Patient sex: M
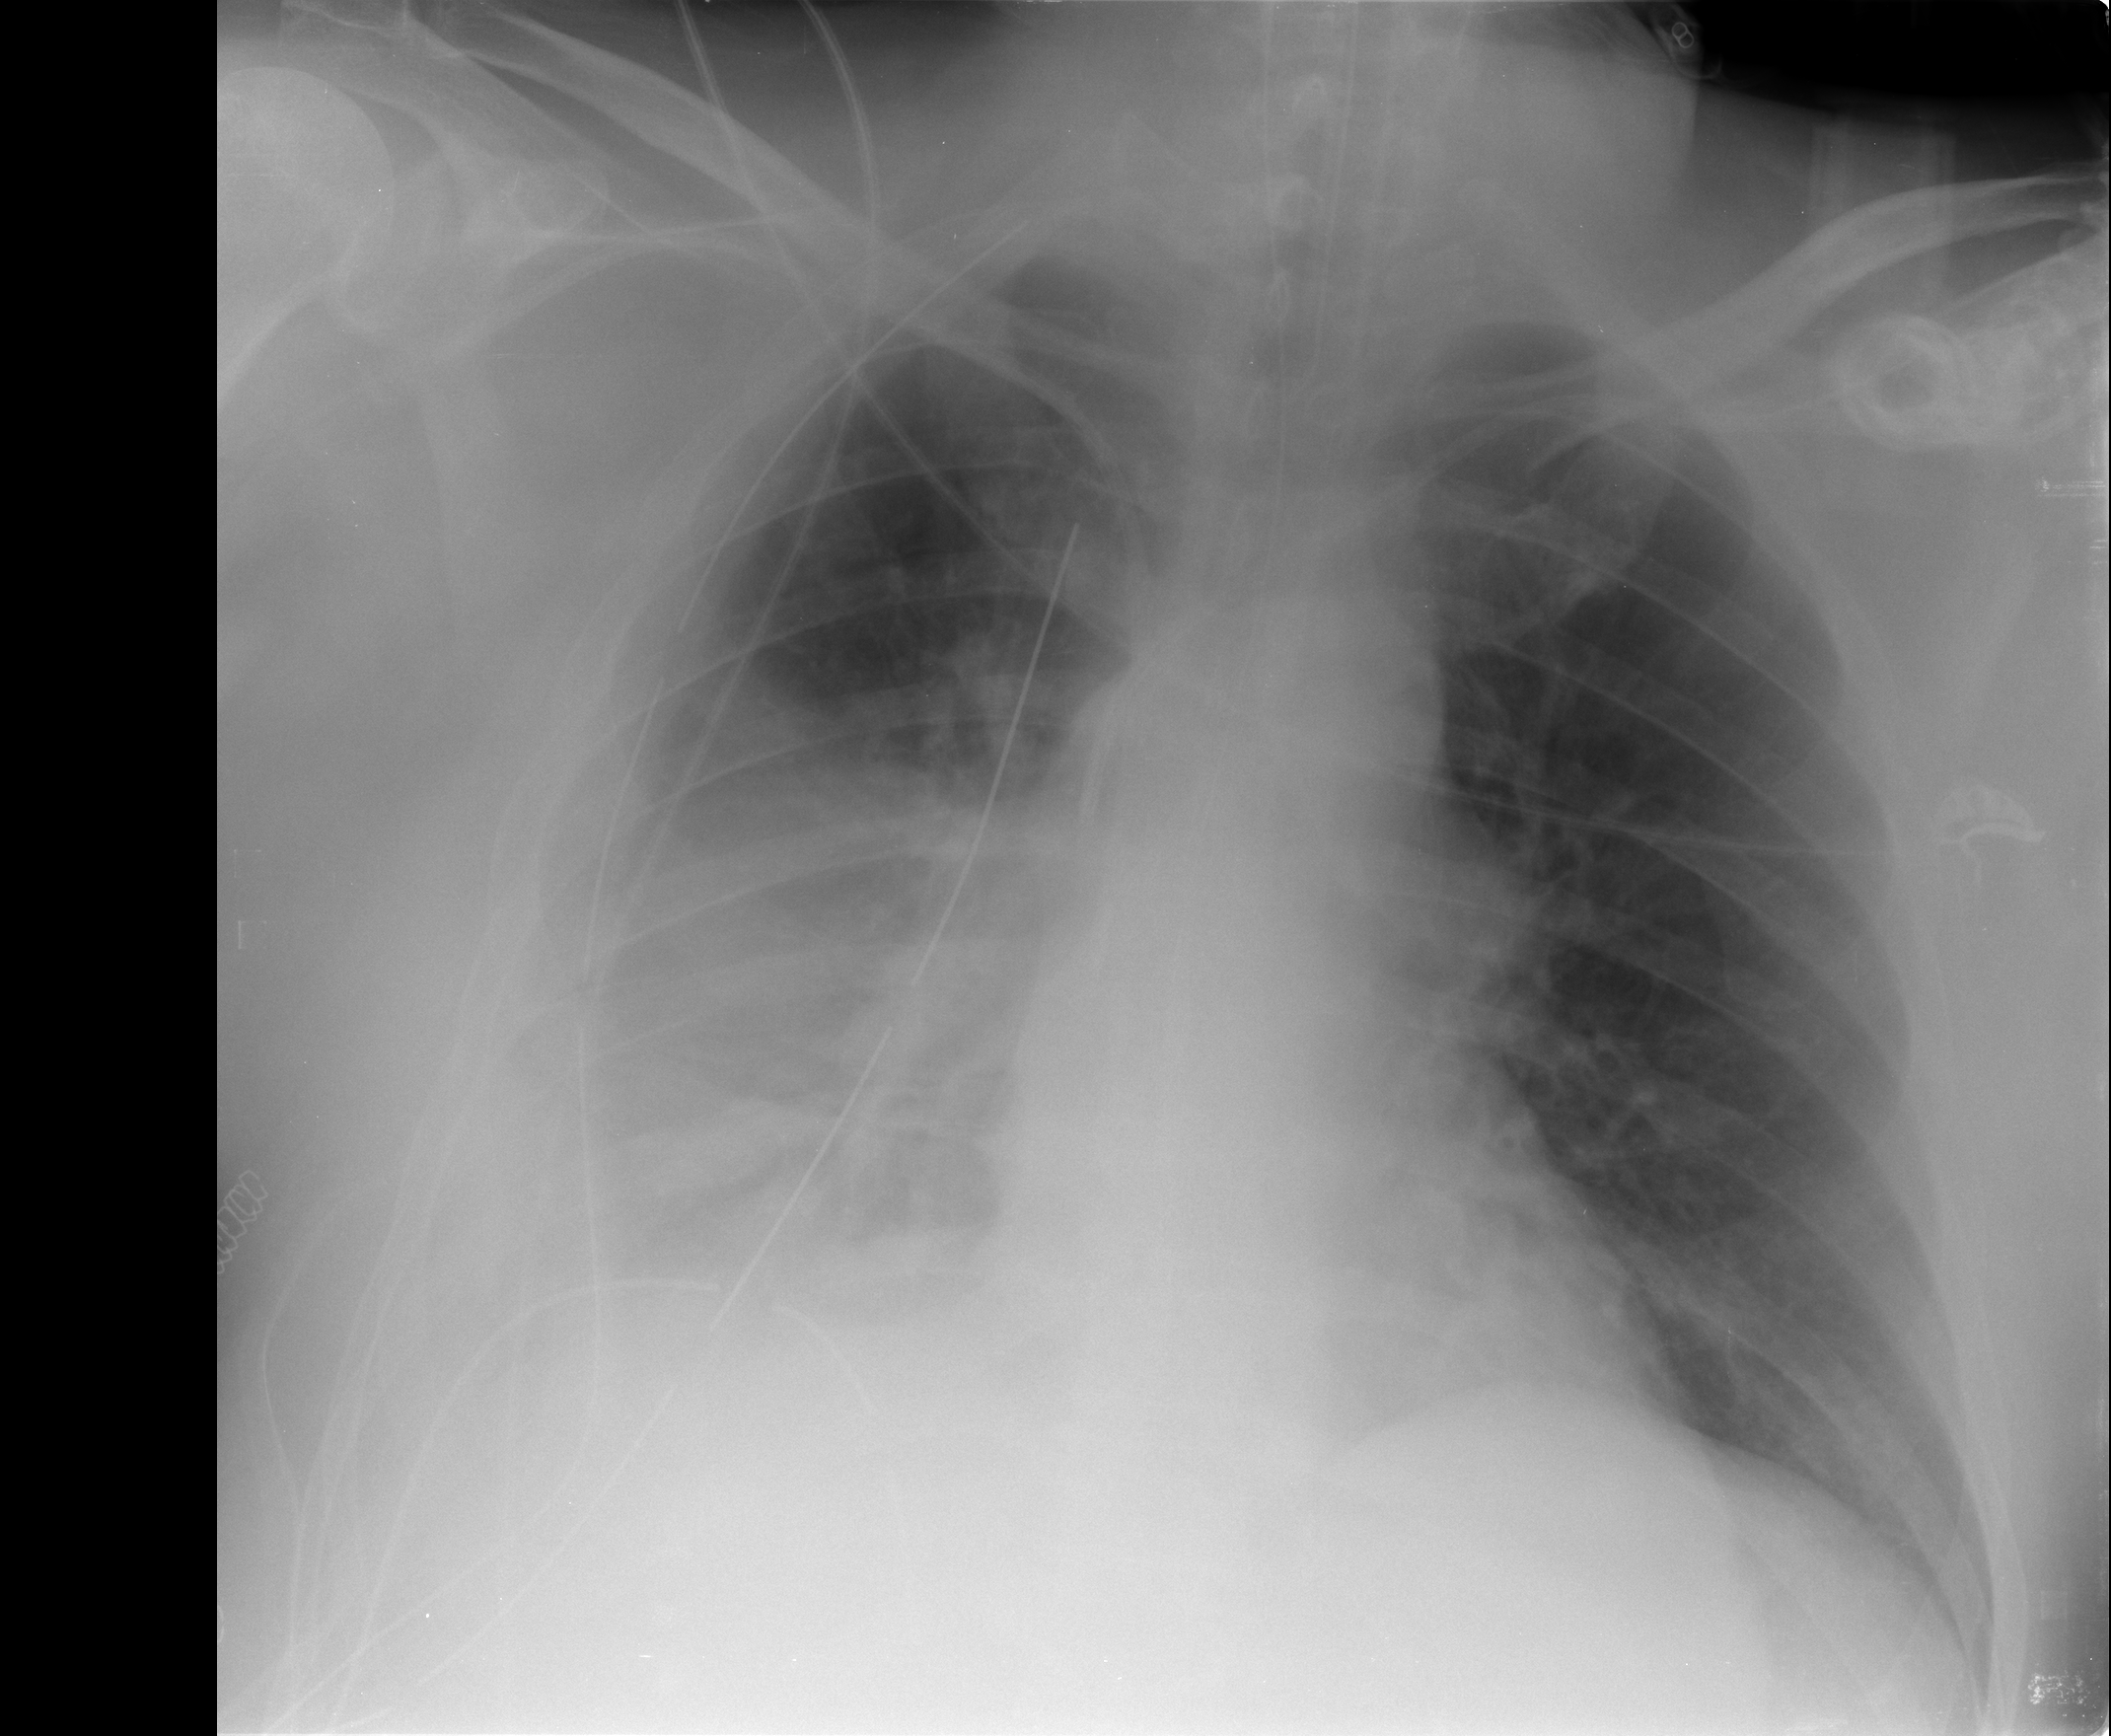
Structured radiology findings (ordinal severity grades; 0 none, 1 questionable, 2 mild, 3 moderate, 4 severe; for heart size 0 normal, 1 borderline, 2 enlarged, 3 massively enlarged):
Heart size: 0
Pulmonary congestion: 0
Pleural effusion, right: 3
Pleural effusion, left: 1
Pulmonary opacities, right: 0
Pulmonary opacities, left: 0
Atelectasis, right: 3
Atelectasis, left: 0